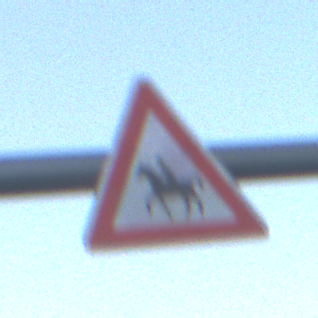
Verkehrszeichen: ReiterRechts
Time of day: SunriseSunset
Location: Outdoor (RoadRail)
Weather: PartlyCloudy
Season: NotSpecified
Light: Natural